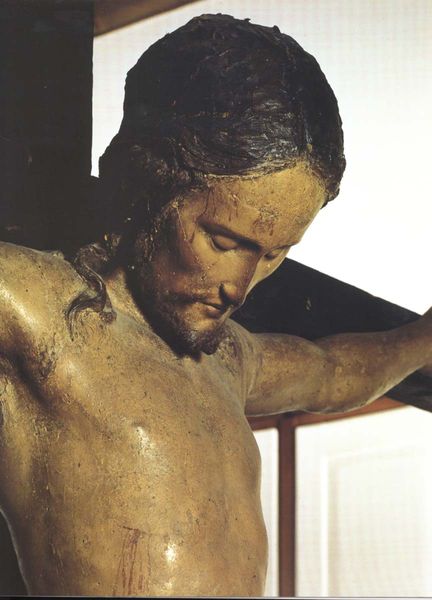
Titel: Kruzifix
Künstler: Michelangelo
Institution: Florenz, Casa Buonarotti
Schlagwörter: kopf, körper, mann, nackt, wunde, gelb, braun, brust, haar, holz, mund, nase, bart, arm, augen, gesicht, leiche, tod, tot, trauer, kirche, haare, locke, renaissance, skulptur, detail, gesenkt, brustwarze, ellenbogen, nagel, geschlossen, blut, hängen, kreuz, christus, jesus, kreuzigung, wunden, leiden, mittelalter, romanik, kruzifix, herz, fassung, herrgottswinkel, friede, jude, christ, kreuzbalken, bluttropfen